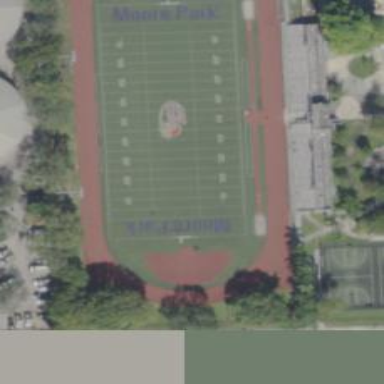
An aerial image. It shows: American football pitch.